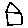
Label: house